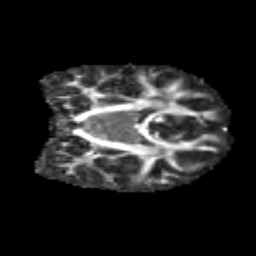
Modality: FA
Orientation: coronal
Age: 10
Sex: female
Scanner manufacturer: siemens
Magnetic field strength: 3 T
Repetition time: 3.8 s
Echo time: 0.07 s